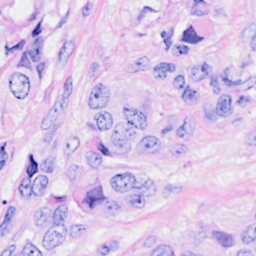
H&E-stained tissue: Breast